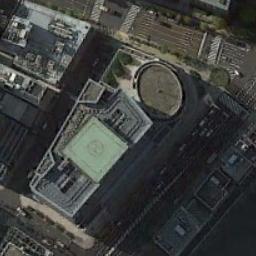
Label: commercial_area